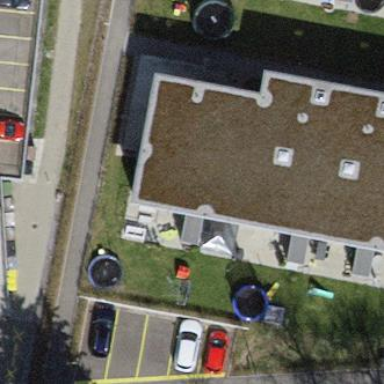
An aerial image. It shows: Building with flat roof.